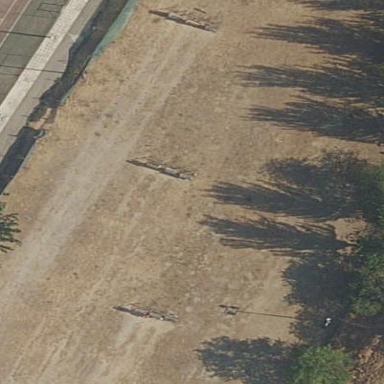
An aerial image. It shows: Archery pitch used for leisure and sports.